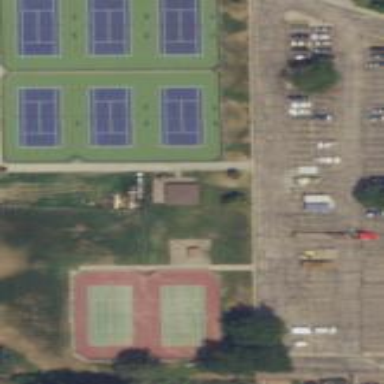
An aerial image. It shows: Tennis court on pitch designated for leisure land.